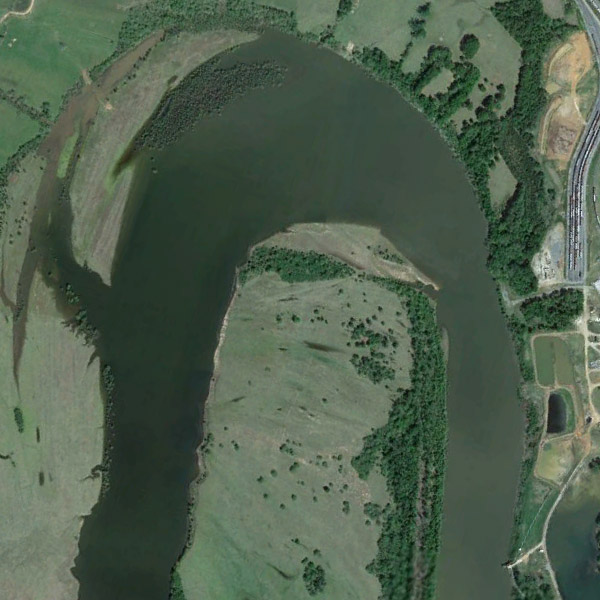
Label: River